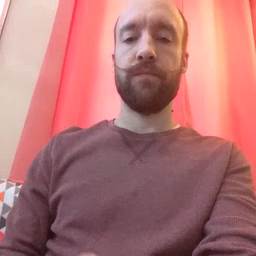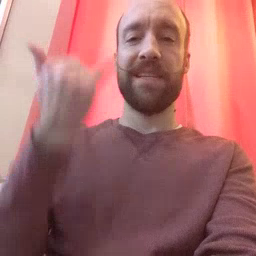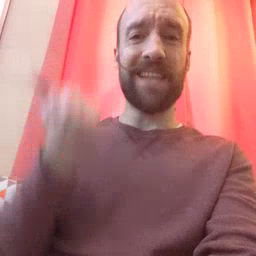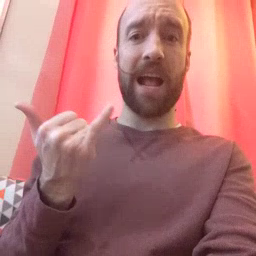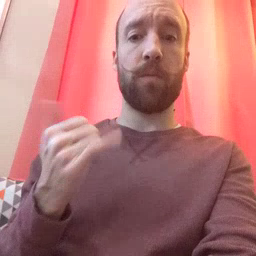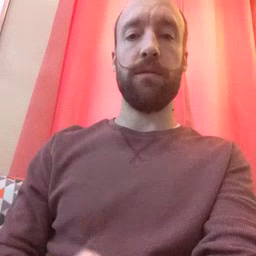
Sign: now